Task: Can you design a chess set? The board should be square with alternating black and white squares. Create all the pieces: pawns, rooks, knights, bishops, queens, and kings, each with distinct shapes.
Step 1241:
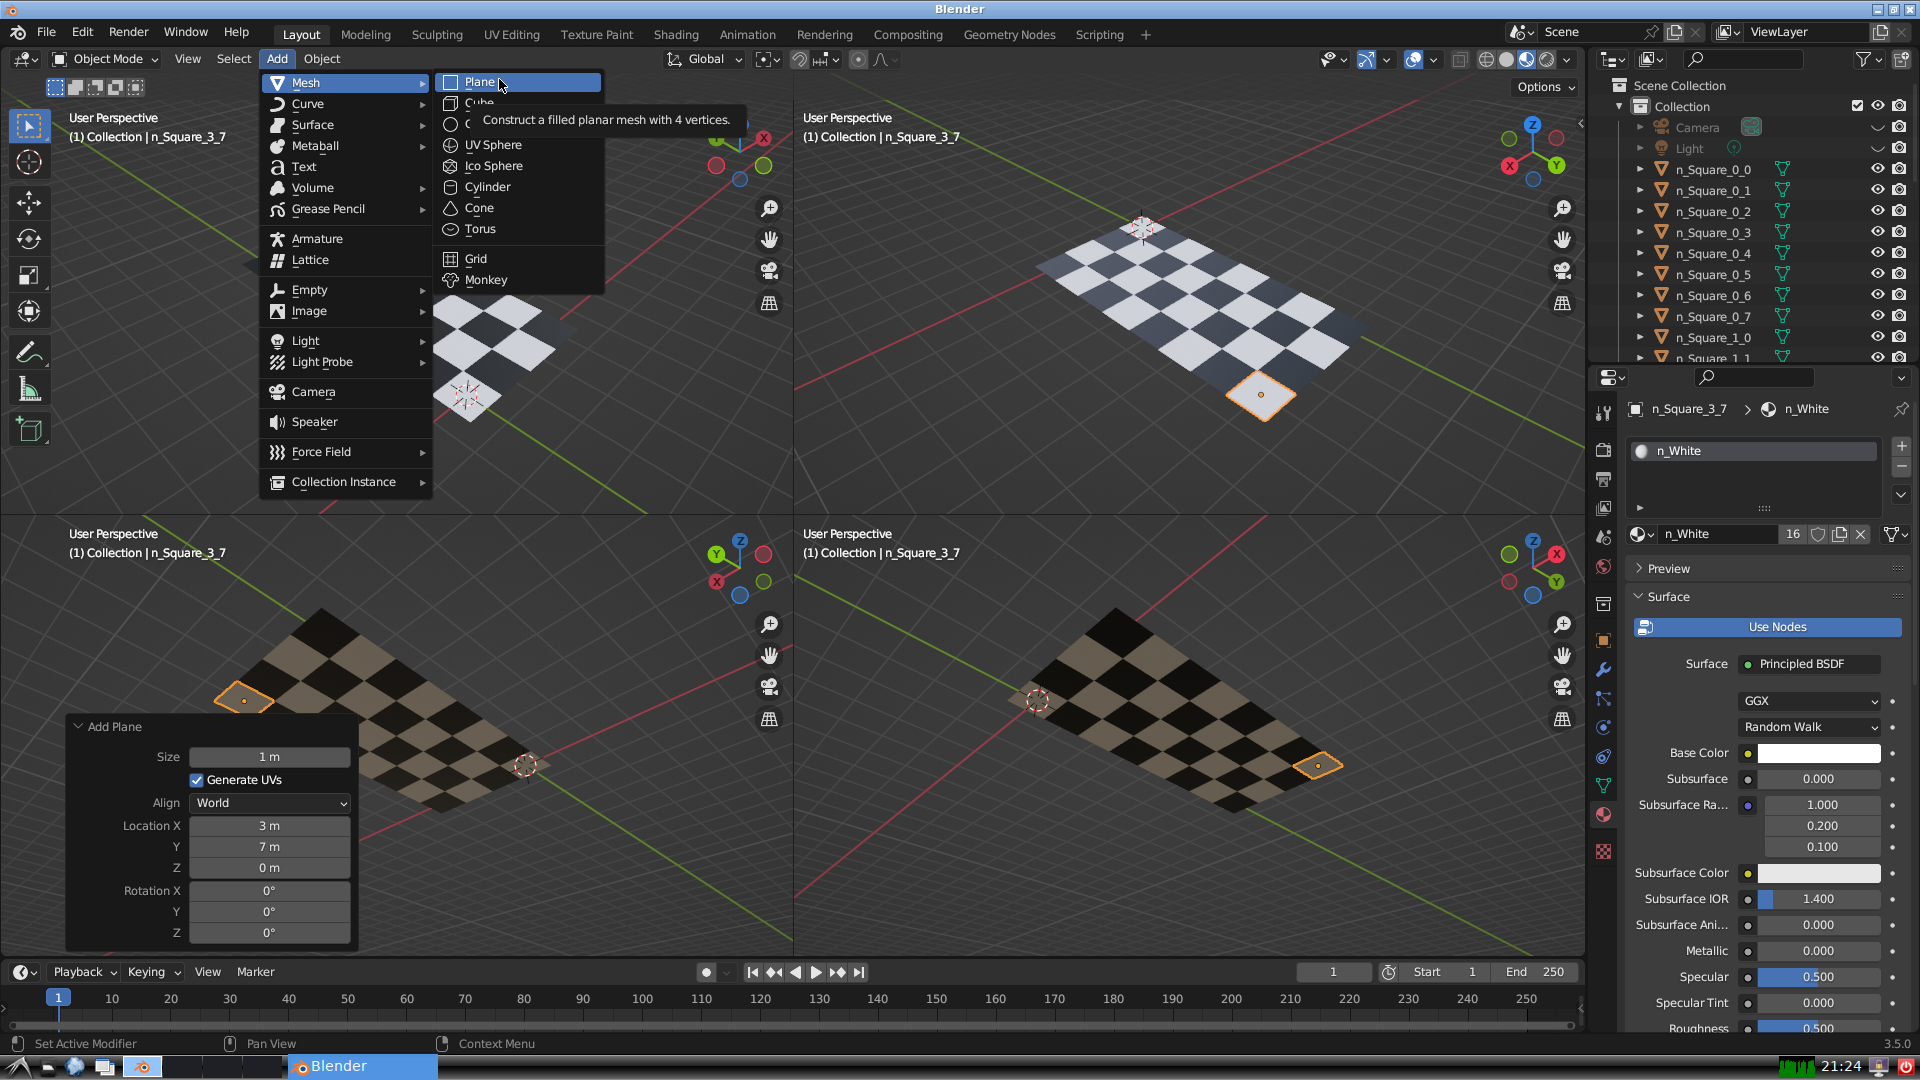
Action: click: no